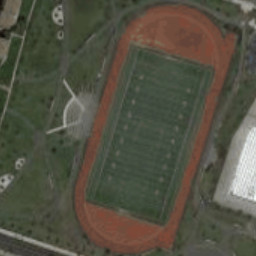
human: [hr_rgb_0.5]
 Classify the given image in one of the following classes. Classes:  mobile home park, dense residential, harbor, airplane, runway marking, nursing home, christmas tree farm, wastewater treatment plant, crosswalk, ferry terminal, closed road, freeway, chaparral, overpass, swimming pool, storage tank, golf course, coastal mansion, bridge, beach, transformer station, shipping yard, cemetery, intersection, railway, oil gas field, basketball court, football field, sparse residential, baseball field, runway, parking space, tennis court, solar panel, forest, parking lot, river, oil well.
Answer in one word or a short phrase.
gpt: football field